Aerial crown-view tile of a tropical tree (Barro Colorado Island, Panama), acquired 20241112:
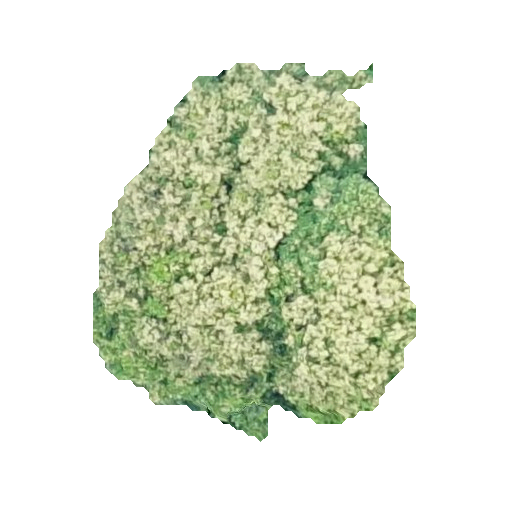
Species: Prioria copaifera
GBIF accepted scientific name: Prioria copaifera
Crown area: 137.173 m²